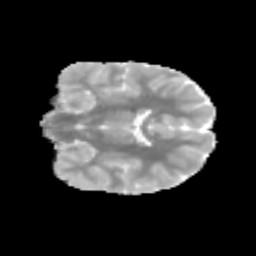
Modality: MD
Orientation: coronal
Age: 11
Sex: male
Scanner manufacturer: siemens
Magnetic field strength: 3 T
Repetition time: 3.8 s
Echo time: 0.07 s